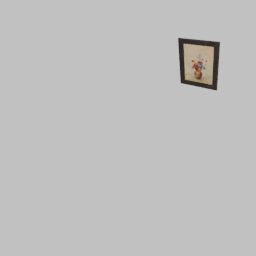
Label: decoration